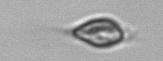
Label: Chrysochromulina